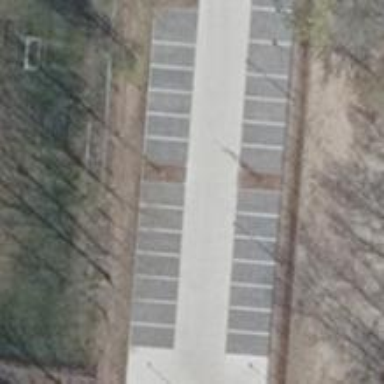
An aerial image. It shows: Parking aisle with service road surface.